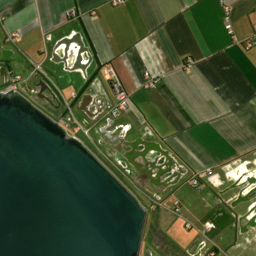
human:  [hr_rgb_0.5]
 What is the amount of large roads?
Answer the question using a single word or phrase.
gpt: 0

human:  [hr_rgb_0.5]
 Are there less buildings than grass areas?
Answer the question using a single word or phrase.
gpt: no

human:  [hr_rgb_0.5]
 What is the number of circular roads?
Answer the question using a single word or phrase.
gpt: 0

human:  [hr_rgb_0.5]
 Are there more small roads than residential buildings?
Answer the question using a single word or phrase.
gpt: no

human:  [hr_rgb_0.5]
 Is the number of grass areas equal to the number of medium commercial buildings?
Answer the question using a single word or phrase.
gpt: no

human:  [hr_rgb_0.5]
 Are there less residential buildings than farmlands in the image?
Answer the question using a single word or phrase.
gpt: no

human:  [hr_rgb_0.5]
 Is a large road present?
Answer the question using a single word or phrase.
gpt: no

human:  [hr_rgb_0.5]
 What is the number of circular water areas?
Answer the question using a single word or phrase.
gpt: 6

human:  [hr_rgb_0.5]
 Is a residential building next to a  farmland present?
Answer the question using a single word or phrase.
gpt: yes

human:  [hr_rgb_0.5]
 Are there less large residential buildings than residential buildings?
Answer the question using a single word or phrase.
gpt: yes

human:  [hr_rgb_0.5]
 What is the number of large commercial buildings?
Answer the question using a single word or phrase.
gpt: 0

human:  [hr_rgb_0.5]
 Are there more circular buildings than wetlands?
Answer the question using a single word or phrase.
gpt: no

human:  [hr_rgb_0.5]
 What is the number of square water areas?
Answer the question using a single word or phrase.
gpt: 6

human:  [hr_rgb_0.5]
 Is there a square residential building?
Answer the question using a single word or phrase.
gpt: no

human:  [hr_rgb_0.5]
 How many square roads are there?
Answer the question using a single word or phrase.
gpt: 0

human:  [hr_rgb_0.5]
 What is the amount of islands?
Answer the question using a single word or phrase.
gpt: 1

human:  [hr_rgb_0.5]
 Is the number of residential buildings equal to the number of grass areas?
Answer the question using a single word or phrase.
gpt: no

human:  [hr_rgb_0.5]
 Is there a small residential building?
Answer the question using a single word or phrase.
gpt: yes

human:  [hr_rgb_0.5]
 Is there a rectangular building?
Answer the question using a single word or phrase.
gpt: yes

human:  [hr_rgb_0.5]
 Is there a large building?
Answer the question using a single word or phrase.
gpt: no

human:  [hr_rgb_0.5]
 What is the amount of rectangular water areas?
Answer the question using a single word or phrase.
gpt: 15

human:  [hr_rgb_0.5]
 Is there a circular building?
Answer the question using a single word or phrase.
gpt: yes

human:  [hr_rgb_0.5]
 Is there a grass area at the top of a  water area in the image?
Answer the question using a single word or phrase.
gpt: yes

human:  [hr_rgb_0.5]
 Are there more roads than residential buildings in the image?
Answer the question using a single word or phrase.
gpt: no

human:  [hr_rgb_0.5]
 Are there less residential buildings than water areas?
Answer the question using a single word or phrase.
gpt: no

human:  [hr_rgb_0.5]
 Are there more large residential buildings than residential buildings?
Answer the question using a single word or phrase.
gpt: no

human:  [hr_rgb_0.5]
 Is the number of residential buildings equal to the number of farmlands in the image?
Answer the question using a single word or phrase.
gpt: no

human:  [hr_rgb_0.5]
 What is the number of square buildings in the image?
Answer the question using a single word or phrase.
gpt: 4

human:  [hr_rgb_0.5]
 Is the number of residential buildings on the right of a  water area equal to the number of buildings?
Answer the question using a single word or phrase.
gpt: no

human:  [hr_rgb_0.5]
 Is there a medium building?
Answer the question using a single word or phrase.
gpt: yes

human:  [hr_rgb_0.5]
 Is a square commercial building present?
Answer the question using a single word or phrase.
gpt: yes

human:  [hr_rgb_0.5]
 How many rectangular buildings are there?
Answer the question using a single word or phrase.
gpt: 85

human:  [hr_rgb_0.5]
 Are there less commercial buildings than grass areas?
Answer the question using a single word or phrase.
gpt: yes

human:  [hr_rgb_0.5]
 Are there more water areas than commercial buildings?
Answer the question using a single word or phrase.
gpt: yes

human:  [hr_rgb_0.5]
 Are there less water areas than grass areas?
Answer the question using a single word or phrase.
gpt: yes

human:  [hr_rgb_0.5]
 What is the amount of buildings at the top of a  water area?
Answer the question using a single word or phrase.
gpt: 127